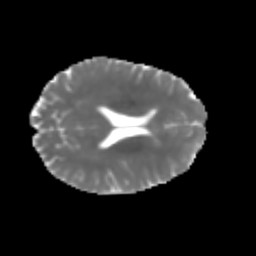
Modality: MD
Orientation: axial
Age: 23
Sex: male
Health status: healthy